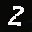
Label: 2